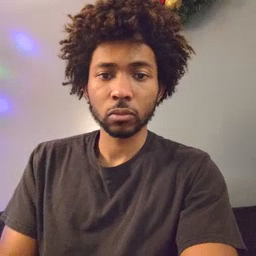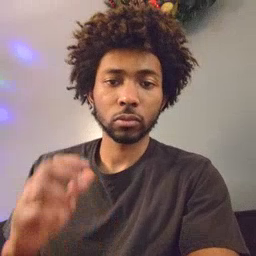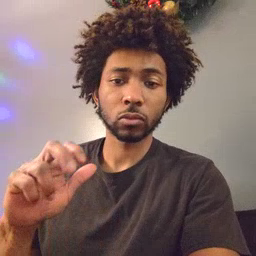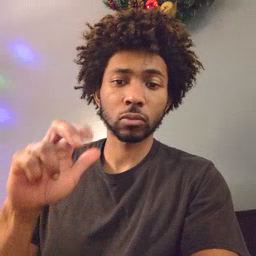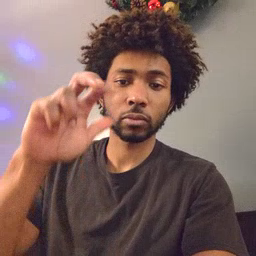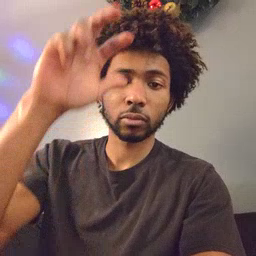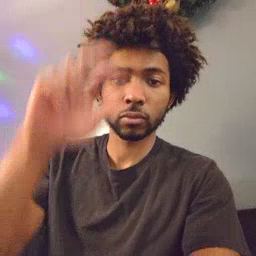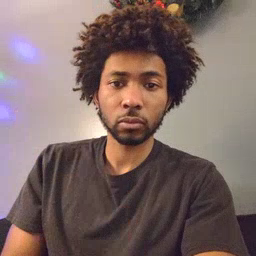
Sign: stairs